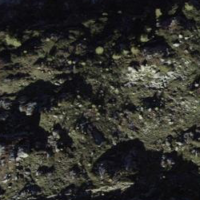
EUNIS habitat code: 31
Species observed at this site:
Astrantia minor